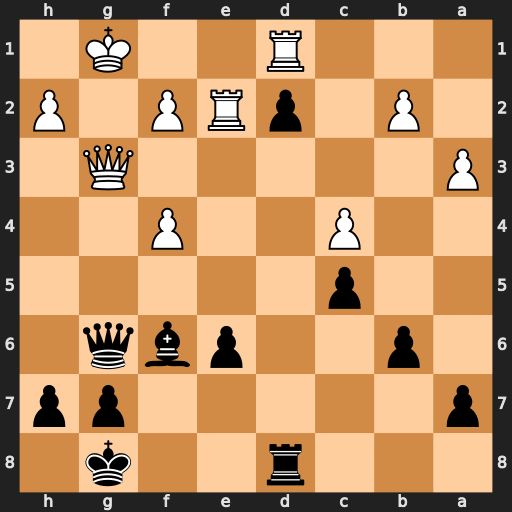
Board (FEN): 3r2k1/p5pp/1p2pbq1/2p5/2P2P2/P5Q1/1P1pRP1P/3R2K1
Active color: b
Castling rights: -
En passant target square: -
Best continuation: Qc2 Rdxd2 Rxd2